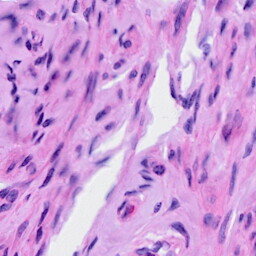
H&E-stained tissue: Ovarian